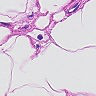
Metastatic tissue present: no